Question: I work with jQuery and I want to add css opacity on jQuery dialog, but content must show normally

In other word I want to background must be transparent and words and button must show normally
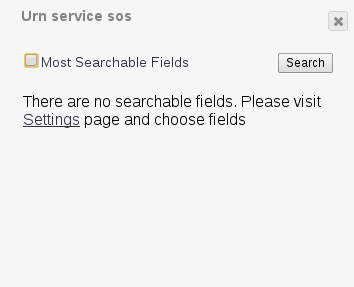
Answer: The CSS property 'opacity' will make every child transparent also.
You can use instead 'background-color' and use 'rgba' for that on the dialog div ('.ui-dialog' if I'm not mistaken), for example:
'''
.ui-dialog {
background-color: rgba(255,255,255,0.5);
}
'''
That means a white color (255,255,255) with half opacity (0.5, goes from 0 to 1, 0 meaning invisible, 1 meaning solid).